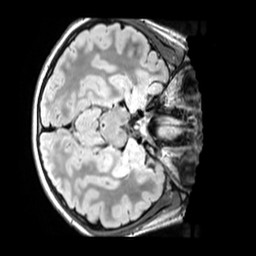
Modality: FLAIR
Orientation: axial
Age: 13
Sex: male
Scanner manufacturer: siemens
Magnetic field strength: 3 T
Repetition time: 5 s
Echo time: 0.388 s